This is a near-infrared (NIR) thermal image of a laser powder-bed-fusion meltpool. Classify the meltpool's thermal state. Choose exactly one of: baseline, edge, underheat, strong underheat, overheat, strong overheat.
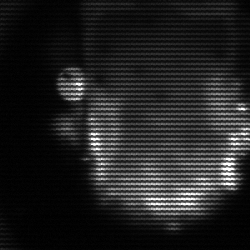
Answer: baseline